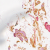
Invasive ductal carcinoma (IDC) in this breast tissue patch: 0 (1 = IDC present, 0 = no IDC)